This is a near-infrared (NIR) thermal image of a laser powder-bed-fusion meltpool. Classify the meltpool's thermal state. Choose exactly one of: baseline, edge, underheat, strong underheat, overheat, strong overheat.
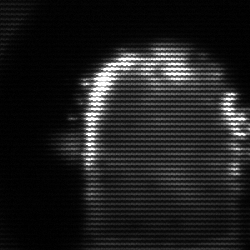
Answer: baseline